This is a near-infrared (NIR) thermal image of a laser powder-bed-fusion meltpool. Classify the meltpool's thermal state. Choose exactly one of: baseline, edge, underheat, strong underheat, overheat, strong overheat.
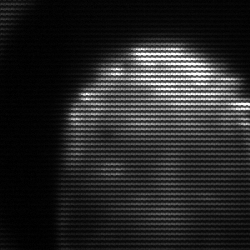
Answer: edge